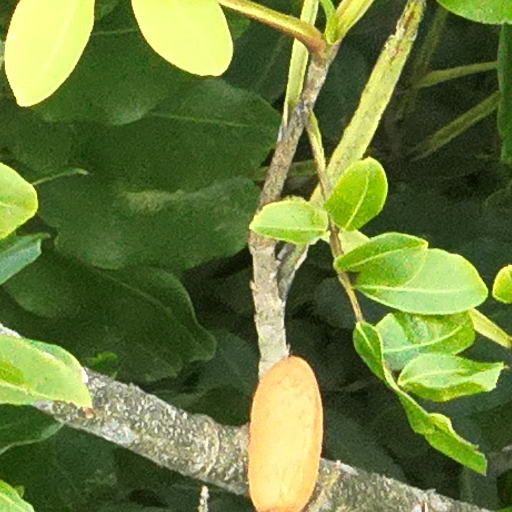
Species: Dipteryx oleifera
GBIF accepted scientific name: Dipteryx oleifera
Crown area (m\u00b2): 419.191